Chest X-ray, PA view. Patient: 73 years old, sex M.
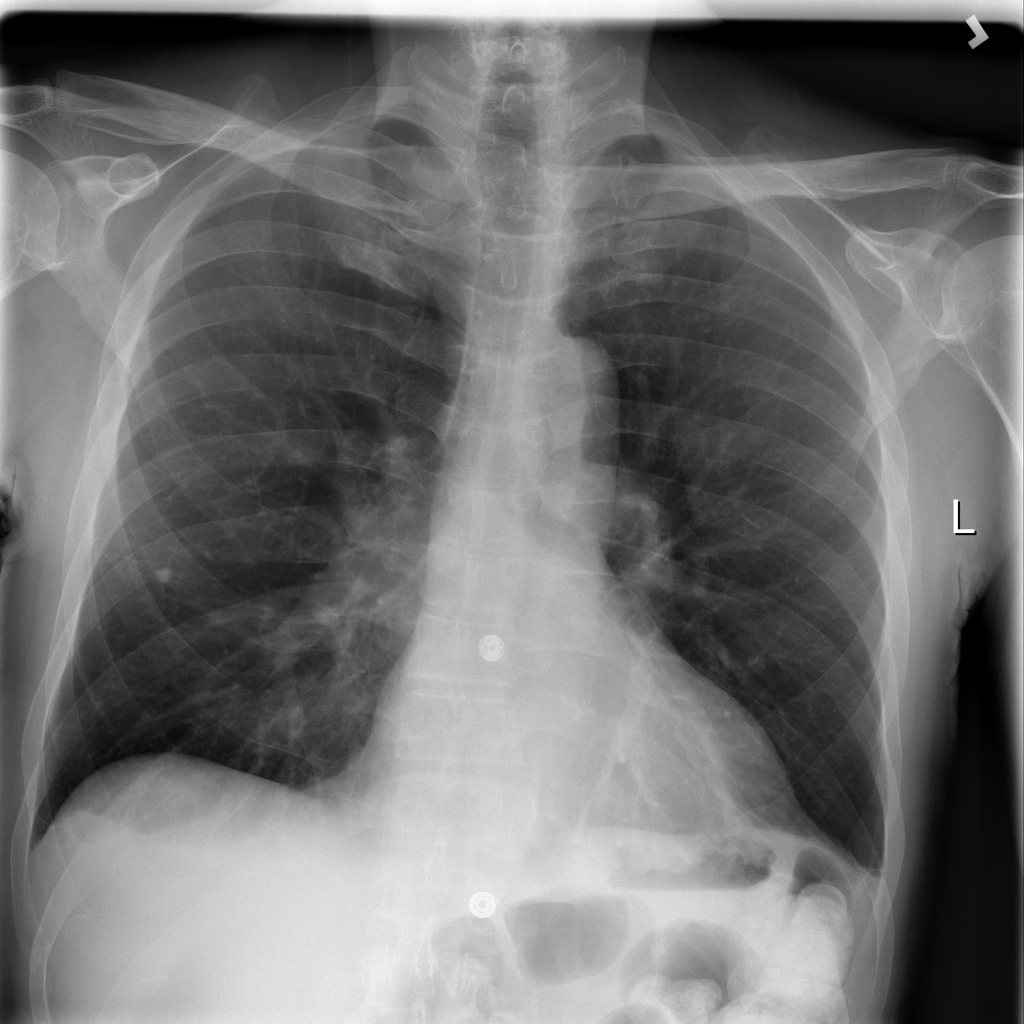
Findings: Consolidation